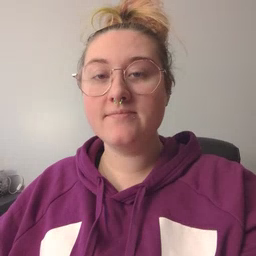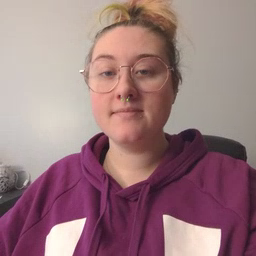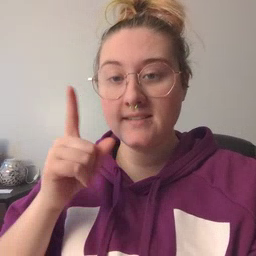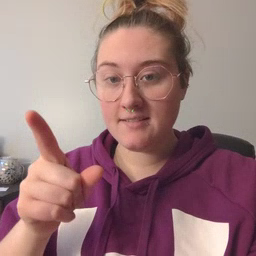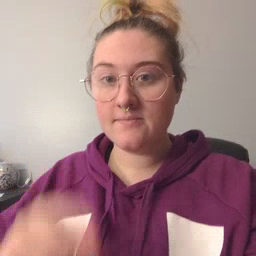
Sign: hesheit